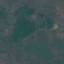
Label: HerbaceousVegetation